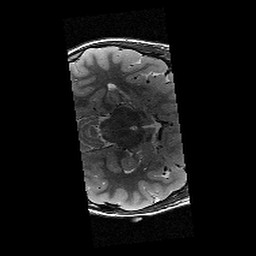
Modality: T2w
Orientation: axial
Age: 12
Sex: male
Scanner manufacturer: siemens
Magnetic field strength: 3 T
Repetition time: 9.23 s
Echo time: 0.067 s